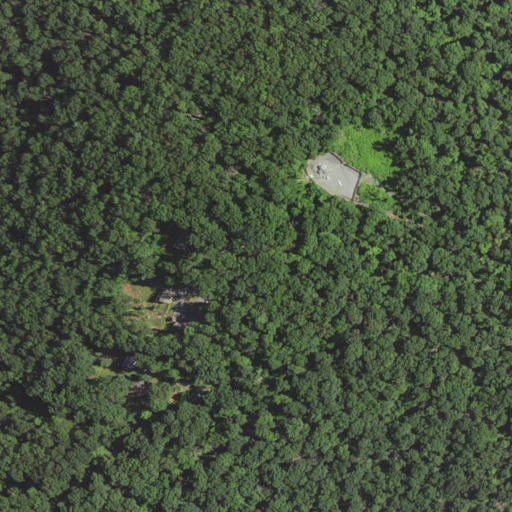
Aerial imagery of mountain in Virginia named Buck Hill containing deciduous forest and open development